Question: I'm working on building a website with bootstrap, and I have a navbar fixed to the top of the window. I'm trying to make the abbreviated logo (BLM) on the left of the bar transparent through the letters and the navbar (so that whatever is on the page can be seen through the letters).
Anyone know what css (or html) needs to be added to do this?
Below is my navbar code:
'''
<!-- Fixed navbar -->
<div class="navbar navbar-inverse navbar-fixed-top" role="navigation">
<div class="container">
<div class="navbar-header">
<button type="button" class="navbar-toggle" data-toggle="collapse" data-target=".navbar-collapse">
<span class="sr-only">Toggle navigation</span>
<span class="icon-bar"></span>
<span class="icon-bar"></span>
<span class="icon-bar"></span>
</button>
<a class="navbar-brand" href="#">BLM</a>
</div>
<div class="navbar-collapse collapse">
<ul class="nav navbar-nav navbar-right">
<li class="active"><a href="#">Home</a></li>
<li><a href="#">About</a></li>
<li class="dropdown">
<a href="#"class="dropdown-toggle" data-toggle="dropdown">The Team <span class="caret"></span></a></li>
<ul class="dropdown-menu" role="menu">
<li><a href="#">PersonA</a></li>
<li><a href="#">PersonB</a></li>
<li><a href="#">PersonC</a></li>
<li><a href="#">PersonD</a></li>
</ul>
</li>
<li><a href="#">Contact</a></li>
</ul>
</div><!--/.nav-collapse -->
</div>
</div>
'''
The part I'm talking about making transparent through to the page is
'''
<a class="navbar-brand" href="#">BLM</a>
'''
I can use CSS to make the navbar-brand transparent, but then it's just black because the navbar is black (and I don't want the navbar to be transparent).

In this example, I want to be able to see the red wall through the BLM letters
Thanks for any help/thoughts!!
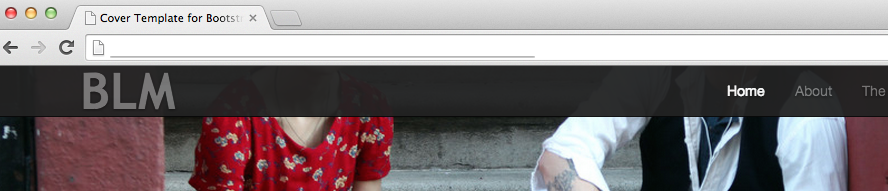
Answer: Unfortunately, there is no CSS feature (yet) that does what you want it to do while being cross-browser compatible. However, the solution to your problem is easy.
. Shuffle around your divs so that your logo and the rest of the navbar are separate elements, and you're done!